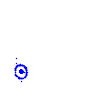
Particle: pion